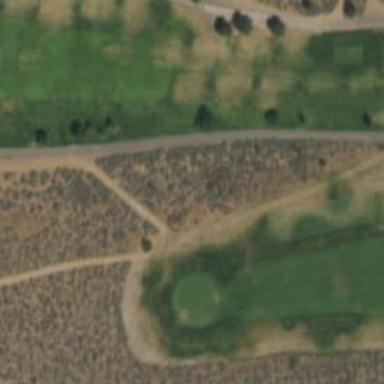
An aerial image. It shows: Service road used as golf cart path.